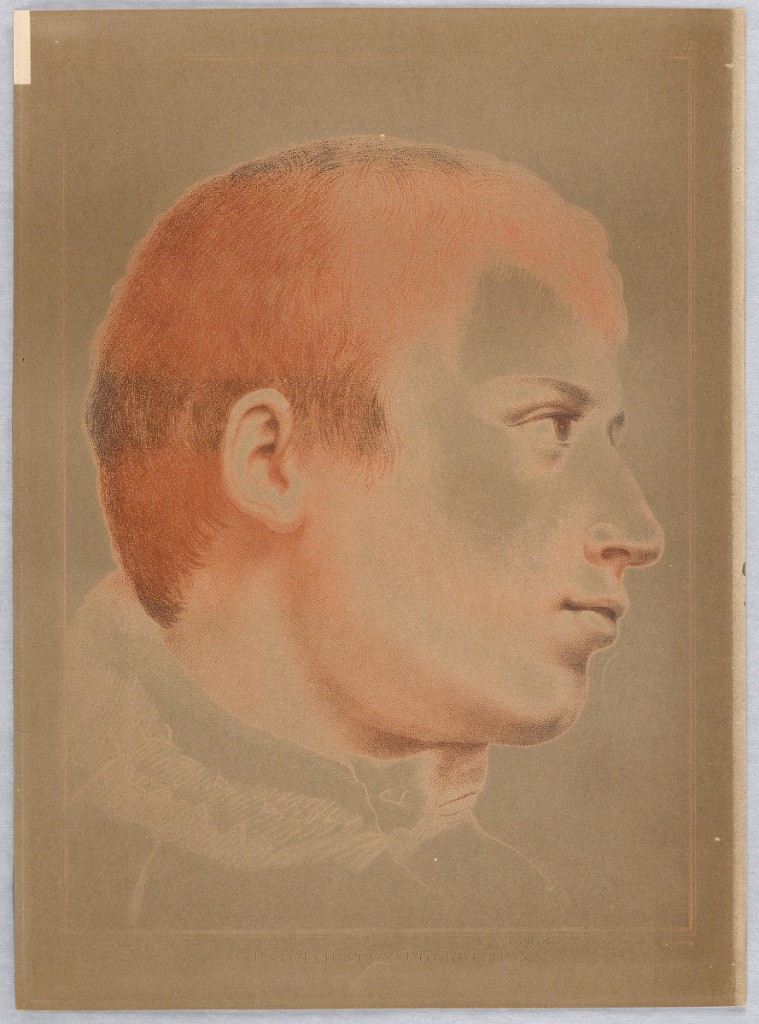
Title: A Young Man's Head
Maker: Francesco Bartolozzi, Italian, active England, 1727–1815
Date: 1807
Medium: Stipple engraving in brown and sanguine ink on brown paper
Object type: Print
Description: A young man looks to the right in an almost complete profile.